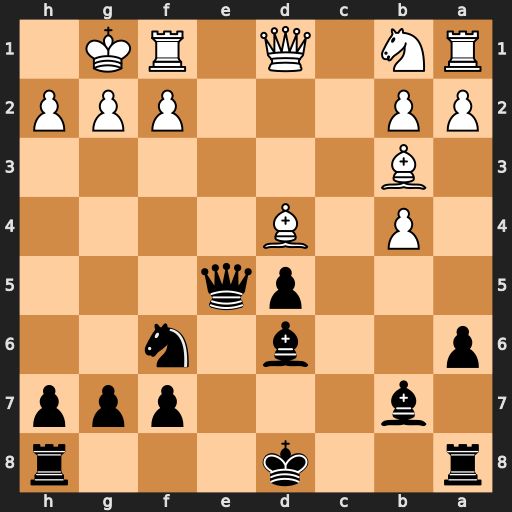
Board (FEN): r2k3r/1b3ppp/p2b1n2/3pq3/1P1B4/1B6/PP3PPP/RN1Q1RK1
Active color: b
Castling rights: -
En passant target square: -
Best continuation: Qxh2#